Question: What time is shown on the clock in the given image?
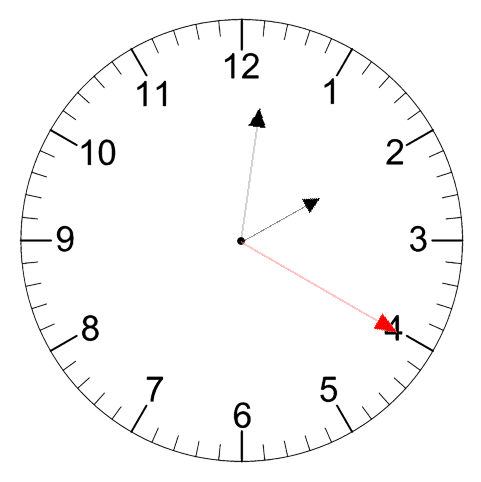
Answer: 02:01:20